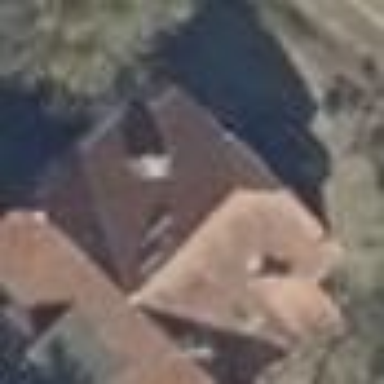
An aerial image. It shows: House with half-hipped roof shape.